Question: '''
<?php //...................
$user = get_user_by( 'email', 'user@example.com' );
echo $user->ID; /* User id */
?>
'''
But this, working on 'wp_users' table.
> user_login, user_email, user_nicename
I am need work special meta key and value.
> user_phone

Thanks all.
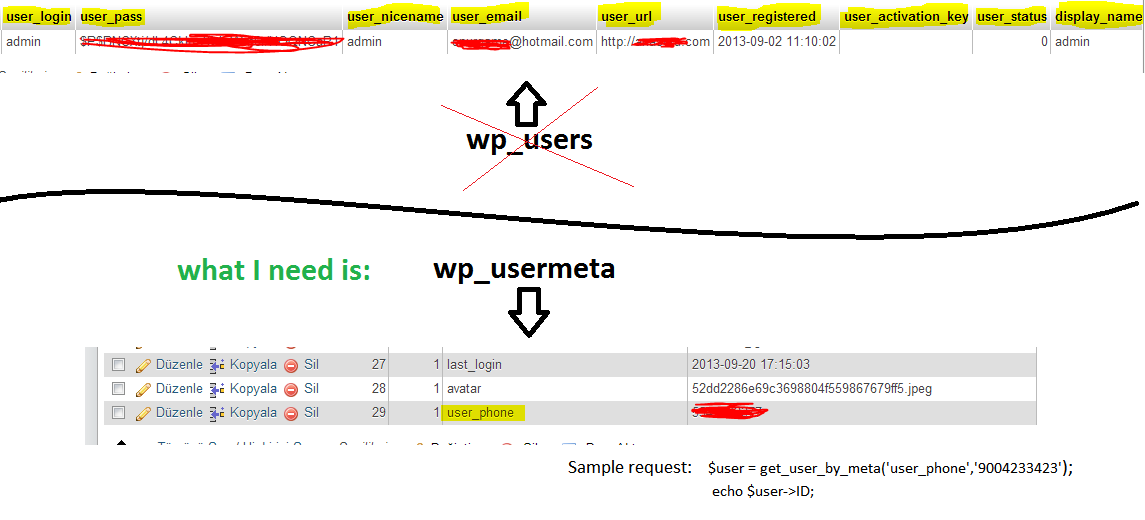
Answer: '''
/* delete login on user_login
if ( ! empty( $username ) )
$user = get_user_by( 'login', $username );
if ( isset( $user->user_login, $user ) )
$username = $user->user_email;
*/
/* add login with user_phone (in wp_user_meta) */
if ( ! empty( $username ) )
$user = reset( get_users(
array(
'meta_key' => 'user_phone',
'meta_value' => $username,
'number' => 1,
'count_total' => false
) ) );
if ( isset( $user->user_login, $user ) )
$username = $user->user_email;
/* /end/ add PHONE */
/* Add user login with user_email (in wp_users) */
$user = get_user_by('email', $username);
'''
Well done :)